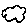
Label: cloud